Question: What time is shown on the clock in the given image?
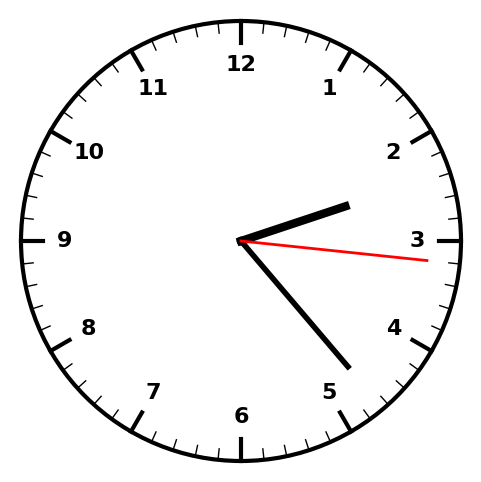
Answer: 02:23:16